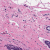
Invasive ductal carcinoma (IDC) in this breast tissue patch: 0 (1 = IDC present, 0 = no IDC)